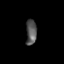
Tissue: prostate
Cell type: T cells
Senescence score: 0.2278
Nuclear area (px): 263
Mean DAPI intensity: 86.654